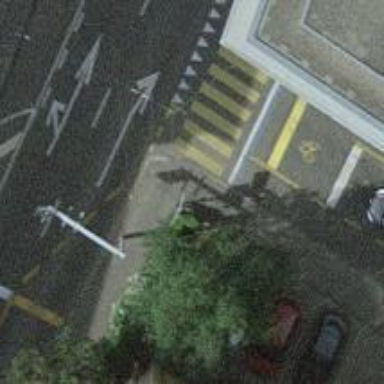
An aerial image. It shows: Kerb barrier.